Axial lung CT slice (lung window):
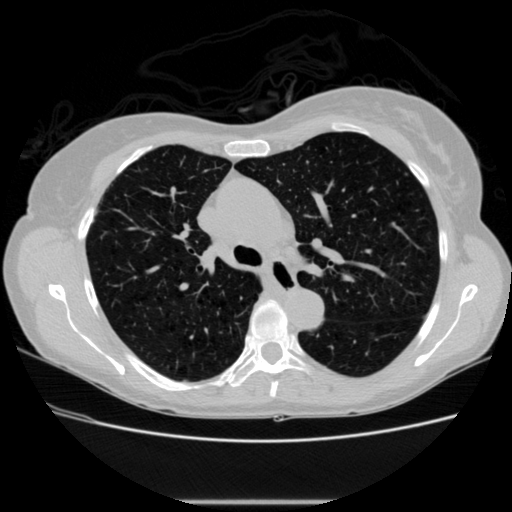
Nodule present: no